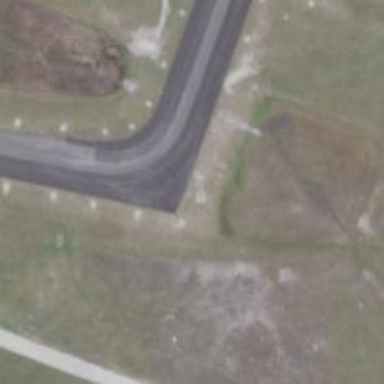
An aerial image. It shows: Image of taxiway at airport.